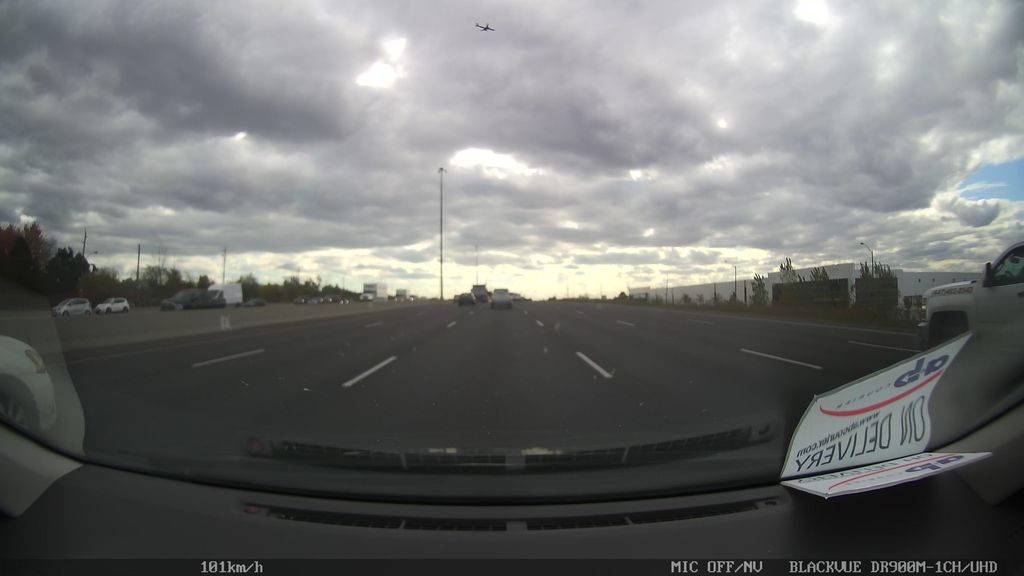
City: toronto